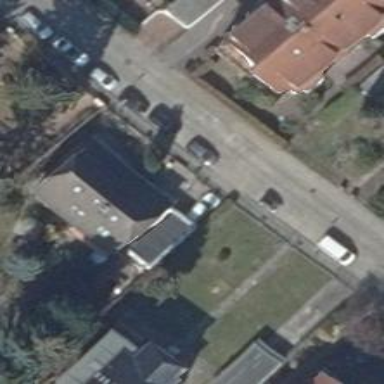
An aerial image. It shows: Detached building with half-hipped roof.